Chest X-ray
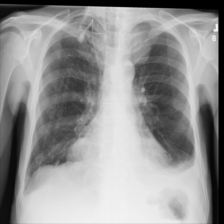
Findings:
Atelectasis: negative
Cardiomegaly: negative
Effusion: positive
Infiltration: negative
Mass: negative
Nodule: negative
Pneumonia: negative
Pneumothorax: negative
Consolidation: negative
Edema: negative
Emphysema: negative
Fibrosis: negative
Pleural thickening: negative
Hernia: negative